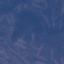
Land use / land cover: HerbaceousVegetation